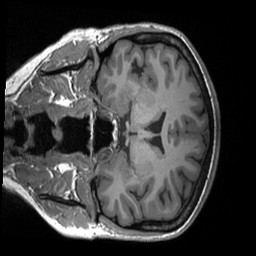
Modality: T1w
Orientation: coronal
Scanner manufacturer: siemens
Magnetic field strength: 3 T
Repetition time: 2.4 s
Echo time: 0.00224 s